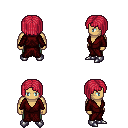
a pixel art fantasy rpg character, male body template, human, tanned skin, red robe, teal pants, ruby red pageboy hairstyle, metal boots, four views (front, back, left, right), 2x2 character sprite sheet, small pixel art, hard edges, no anti-aliasing